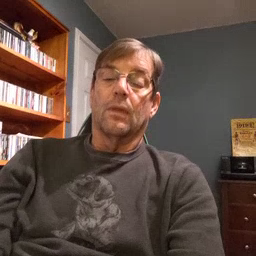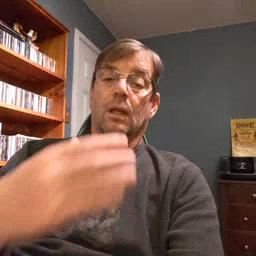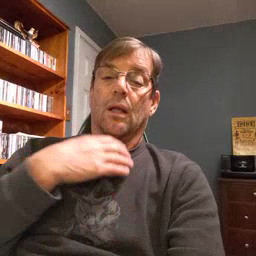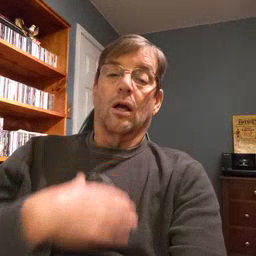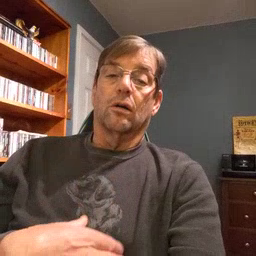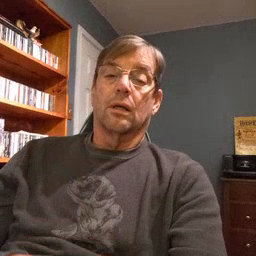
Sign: hungry